Question: I have a text menu and a dropdown menu in ay jquery mobile app. but the problem is that the .
That makes the UI looks bad.
Code:
'''
<div data-role="header" data-position="fixed">
<h1>heading</h1>
</div>
<div data-role="content">
<div class="ui-grid-a" style="margin-bottom:10px;">
<div class="ui-block-a" style="width:35%;">
<input type="date"/>
</div>
<div class="ui-block-b" style="width:65%;">
<select name="select-native-1" id="doctorClinics" data-theme="c" style="padding:0;margin-bottom:0">
<option value='1' selected='selected'>Option 1</option>
<option value='1' selected='selected'>Option 2</option>
</select>
</div>
</div>
'''
Screenshot:

> <URL>
How can I achieve it?
Thank you.
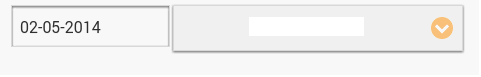
Answer: Try adding
'''
data-mini="true"
'''
to the select box. It will display the minified version of the select box.
Also you cannot have exact height match for both the input types you would need to modify the css as well.
Try this jsfiddle. <URL>
I also was trying to use the custom jquery mobile plugin.
just use in place of the date field.
Do try it.